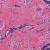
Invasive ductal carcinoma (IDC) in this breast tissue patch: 0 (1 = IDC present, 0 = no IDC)